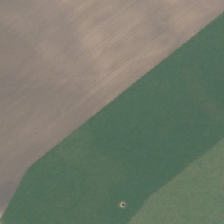
Land cover: shortrotation_cropland